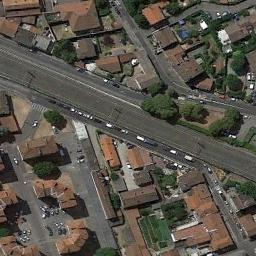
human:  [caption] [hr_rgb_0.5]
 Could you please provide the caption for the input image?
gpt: There is a train passing by in the picture .

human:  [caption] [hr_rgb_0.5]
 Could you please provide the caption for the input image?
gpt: Several buildings of different shapes are beside the railway .

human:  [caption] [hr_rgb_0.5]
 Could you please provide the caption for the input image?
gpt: The railway is next to some trees and houses .

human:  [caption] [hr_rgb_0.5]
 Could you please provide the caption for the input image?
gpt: The railway goes through a residential area .

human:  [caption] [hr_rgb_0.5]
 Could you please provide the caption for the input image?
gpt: There are many brown buildings beside the railway .